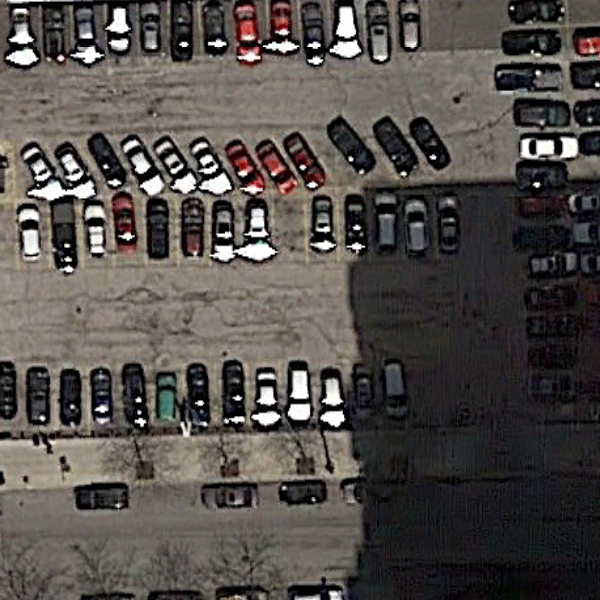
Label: Parking